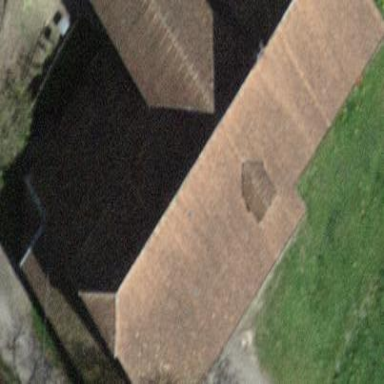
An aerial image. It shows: Farm building.